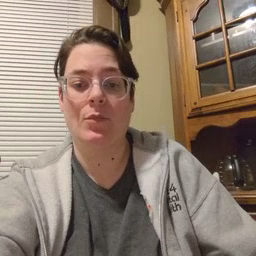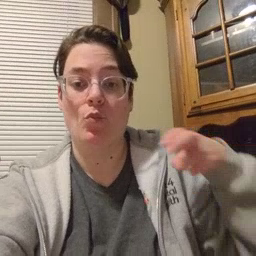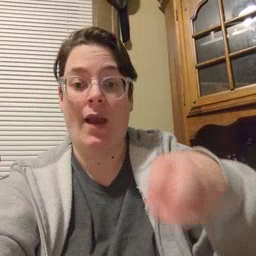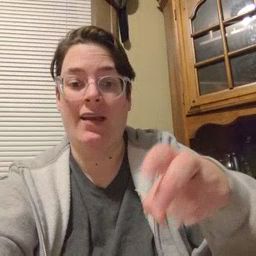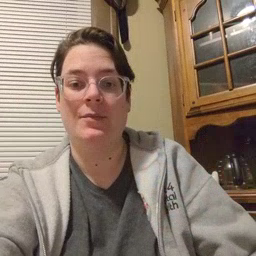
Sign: ride